Question: I have six links lined up horizontally below my header logo with an image underneath them. I positioned these links using the relative property and would like them to work as a menu bar and want them applied to all of my pages for ideal navigation. So I simply copied and pasted the links into my other pages HTML code.
Well, on my other pages I don't necessarily want an image directly underneath my links, but when I remove it my links' positions are drastically altered. Here is a GIF of my website and my problem:

Here is the body of my "About" page:
'''
#about {
position: relative;
bottom: 315px;
left: -112px;
}
#news {
position: relative;
bottom: 315px;
left: -67px;
}
#store {
position: relative;
bottom: 315px;
left: -22px
}
#music {
position: relative;
bottom: 315px;
right: -22px
}
#connect {
position: relative;
bottom: 315px;
right: -67px
}
#submit {
position: relative;
bottom: 315px;
right: -112px
}
'''
'''
<body>
<hr id="line1">
<div class="wrapper">
<a href="gbwebsite.html"><img id="gblogo" src="images/GB.png" alt="good boy logo" width="128" height="128"></a>
</div>
<div id="font" class="wrapper">
<a id="about" href="about.html" class="stroke">
<font>ABOUT</a>
</font>
<a id="news" href="news.html" class="stroke">
<font>NEWS</a>
</font>
<a id="store" href="store.html" class="stroke">
<font>STORE</a>
</font>
<a id="music" href="music.html" class="stroke">
<font>MUSIC</a>
</font>
<a id="connect" href="connect.html" class="stroke">
<font>CONNECT</a>
</font>
<a id="submit" href="submit.html" class="stroke">
<font>SUBMIT</a>
</font>
</div>
'''
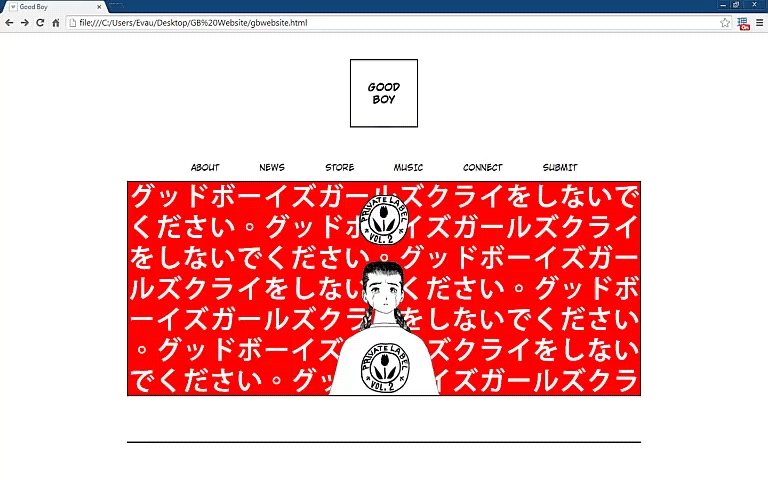
Answer: See the demo : <URL>
1. Your html structure is wrong, you have not closed the <a> and <font> tag in the correct order.
2. <font> tag is deprecated.
3. It is always best practice to create a menu using <ul><li> structure, by doing this way it avoids all the positioning which is unnecessary.
Please find the code below:
'''
<hr id="line1"/>
<div class="wrapper">
<a href="gbwebsite.html"><img id="gblogo" src="images/GB.png" alt="good boy logo" width="128" height="128"/></a>
</div>
<div id="font" class="wrapper">
<ul>
<li><a id="about" href="about.html" class="stroke">ABOUT</a></li>
<li><a id="news" href="news.html" class="stroke">NEWS</a></li>
<li><a id="store" href="store.html" class="stroke">STORE</a></li>
<li><a id="music" href="music.html" class="stroke">MUSIC</a></li>
<li><a id="connect" href="connect.html" class="stroke">CONNECT</a></li>
<li><a id="submit" href="submit.html" class="stroke">SUBMIT</a></li>
</ul>
</div>
'''
'''
ul li{list-style:none;}
.wrapper ul li{display:inline;}
.wrapper{text-align:center;}
.wrapper a{padding:5px;}
'''
---
'''
ul li{list-style:none;}
.wrapper ul li{display:inline;}
.wrapper{text-align:center;}
.wrapper a{padding:5px;}
'''
'''
<hr id="line1"/>
<div class="wrapper">
<a href="gbwebsite.html"><img id="gblogo" src="images/GB.png" alt="good boy logo" width="128" height="128"/></a>
</div>
<div id="font" class="wrapper">
<ul>
<li><a id="about" href="about.html" class="stroke">ABOUT</a></li>
<li><a id="news" href="news.html" class="stroke">NEWS</a></li>
<li><a id="store" href="store.html" class="stroke">STORE</a></li>
<li><a id="music" href="music.html" class="stroke">MUSIC</a></li>
<li><a id="connect" href="connect.html" class="stroke">CONNECT</a></li>
<li><a id="submit" href="submit.html" class="stroke">SUBMIT</a></li>
</ul>
</div>
'''